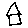
Label: house